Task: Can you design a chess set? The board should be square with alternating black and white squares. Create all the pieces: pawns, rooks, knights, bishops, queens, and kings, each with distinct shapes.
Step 2066:
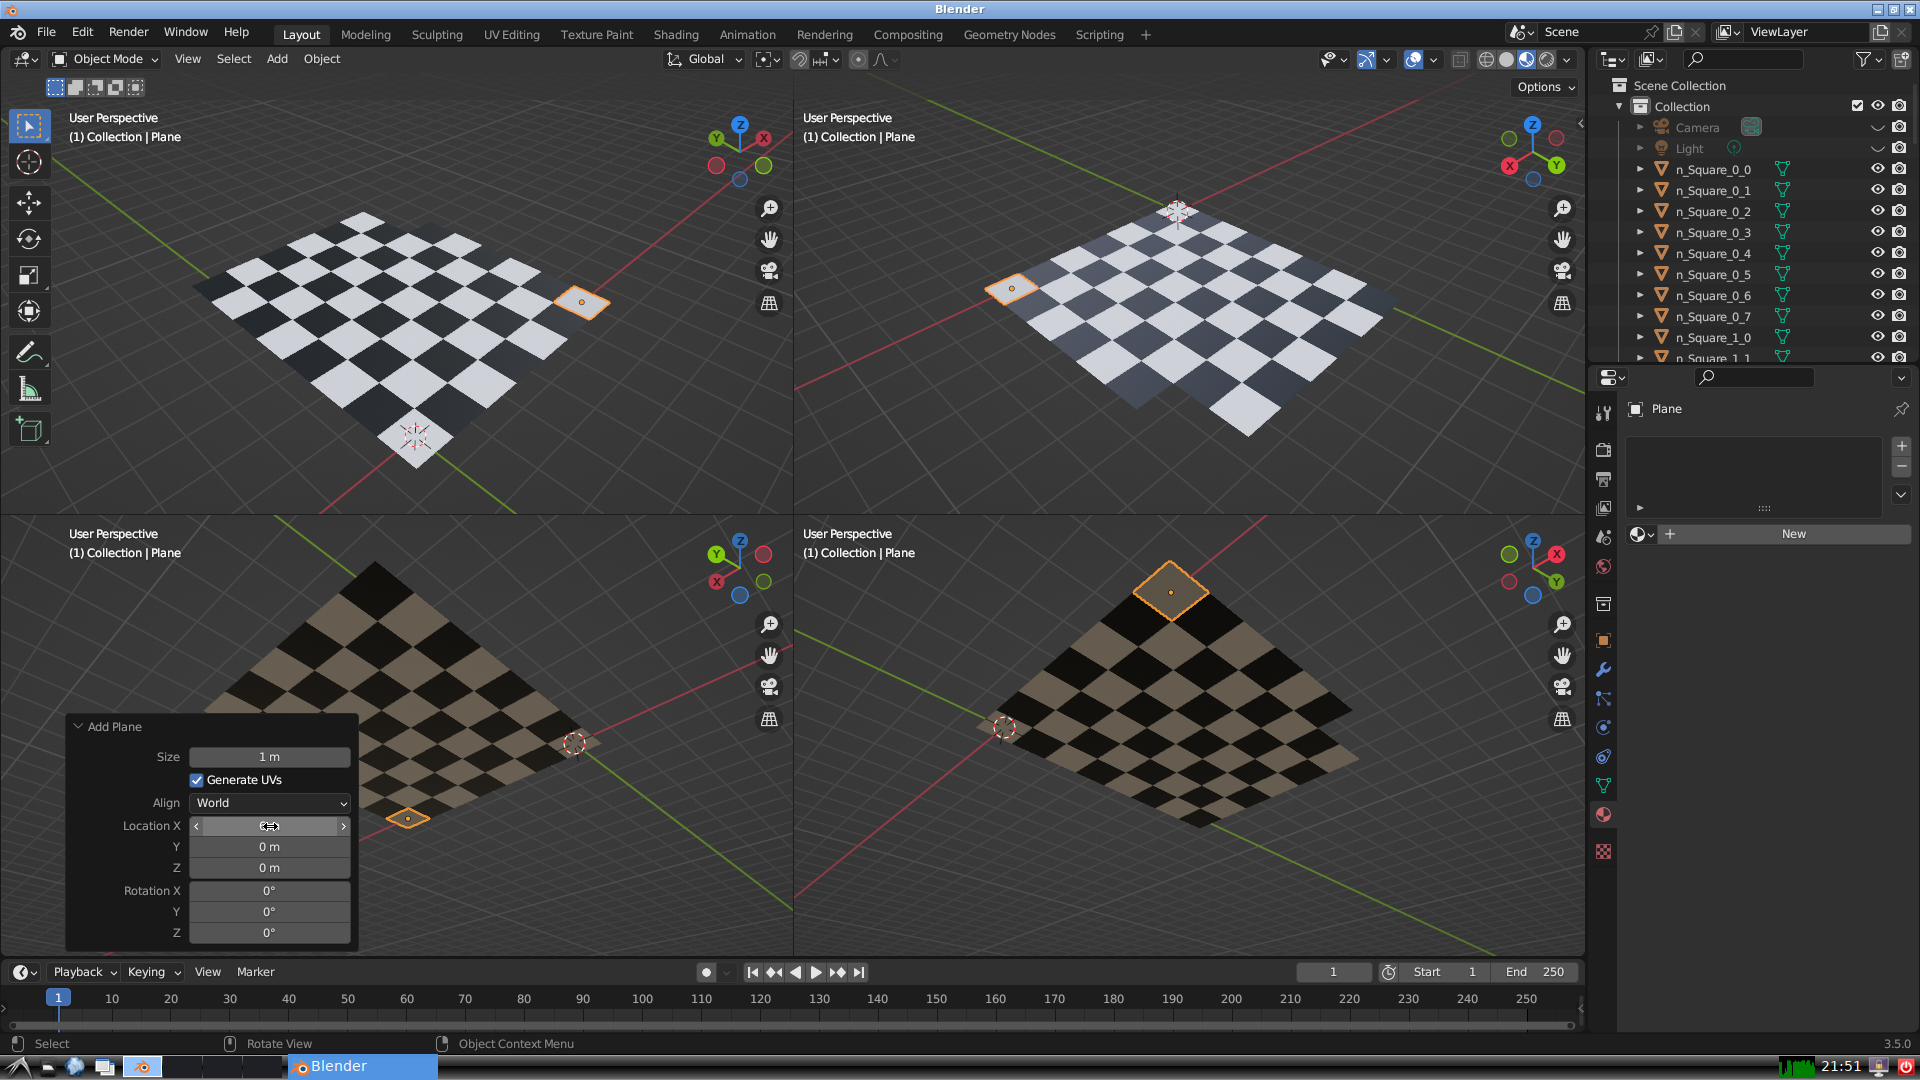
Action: {"mouse_move": [270, 846]}